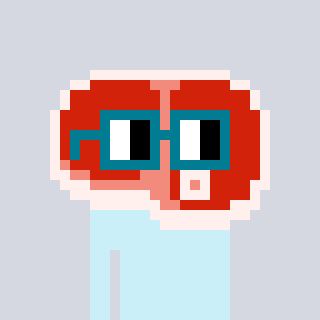
a pixel art character with square dark green glasses, a steak-shaped head and a peachy-colored body on a cool background